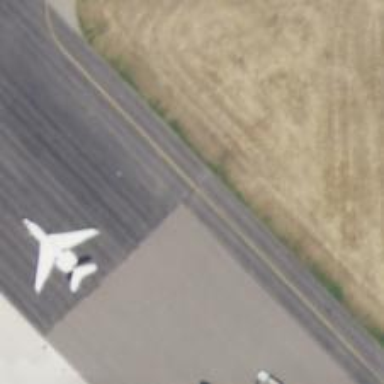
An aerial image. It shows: View of taxiway at the airport.